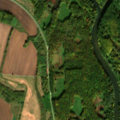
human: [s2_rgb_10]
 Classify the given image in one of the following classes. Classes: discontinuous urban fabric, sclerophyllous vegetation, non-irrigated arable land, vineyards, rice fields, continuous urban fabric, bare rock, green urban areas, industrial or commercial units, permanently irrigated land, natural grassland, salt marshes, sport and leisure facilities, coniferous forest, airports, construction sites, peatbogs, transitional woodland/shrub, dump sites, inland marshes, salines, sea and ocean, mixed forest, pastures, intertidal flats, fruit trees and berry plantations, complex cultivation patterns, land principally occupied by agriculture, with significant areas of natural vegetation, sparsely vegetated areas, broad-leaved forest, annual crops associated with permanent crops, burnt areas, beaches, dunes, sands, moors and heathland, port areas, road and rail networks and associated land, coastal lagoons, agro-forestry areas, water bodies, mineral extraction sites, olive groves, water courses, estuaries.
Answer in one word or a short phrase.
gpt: non-irrigated arable land, pastures, broad-leaved forest, transitional woodland/shrub, water courses